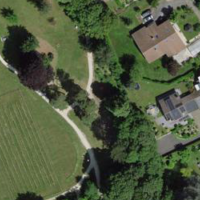
EUNIS habitat code: 53
Species observed at this site:
Fagus sylvatica